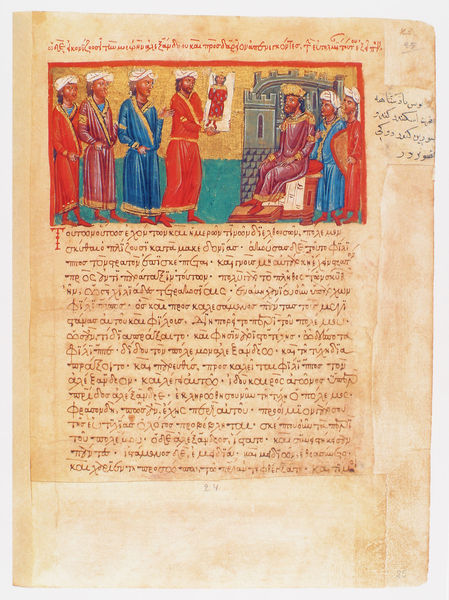
Titel: Der griechische Alexanderroman
Institution: Venedig, Hellenic Institute Codex Gr. 5
Schlagwörter: blau, mann, umhang, gelb, menschen, sitzen, bunt, männer, weiss, rot, schloss, bild, sitzend, krone, farbig, schrift, papier, farbe, könig, buch, burg, palast, seite, illustration, text, buchstaben, entwurf, buchdruck, buchseite, arabisch, griechisch, turban, texte, handschrift, abbildung, turbane, symbole, bund, notizen, erzählung, buchmalerei, önig, weißblau, vasallen, hochdruch